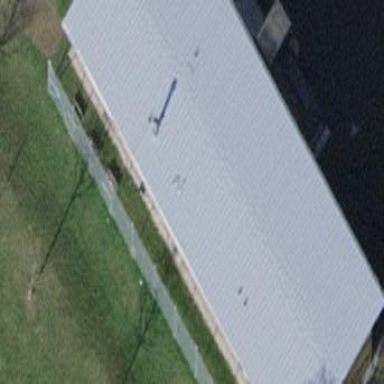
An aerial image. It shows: School building with flat roof.